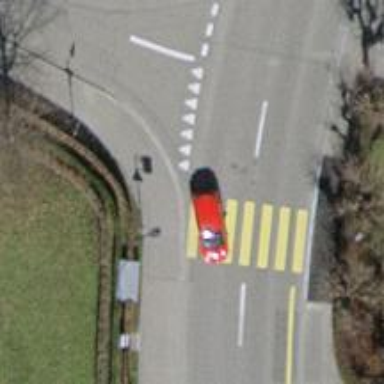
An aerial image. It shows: Zebra crossing on the road.